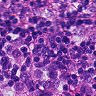
Metastatic tissue present: yes